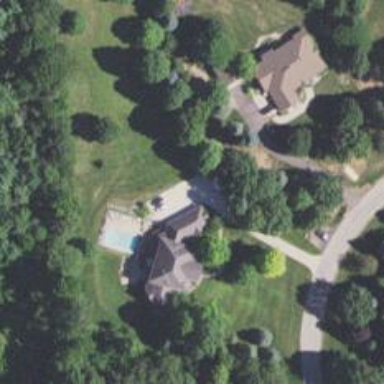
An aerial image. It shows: Driveway.